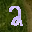
Label: 2